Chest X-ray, AP view. Patient: 73 years old, sex F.
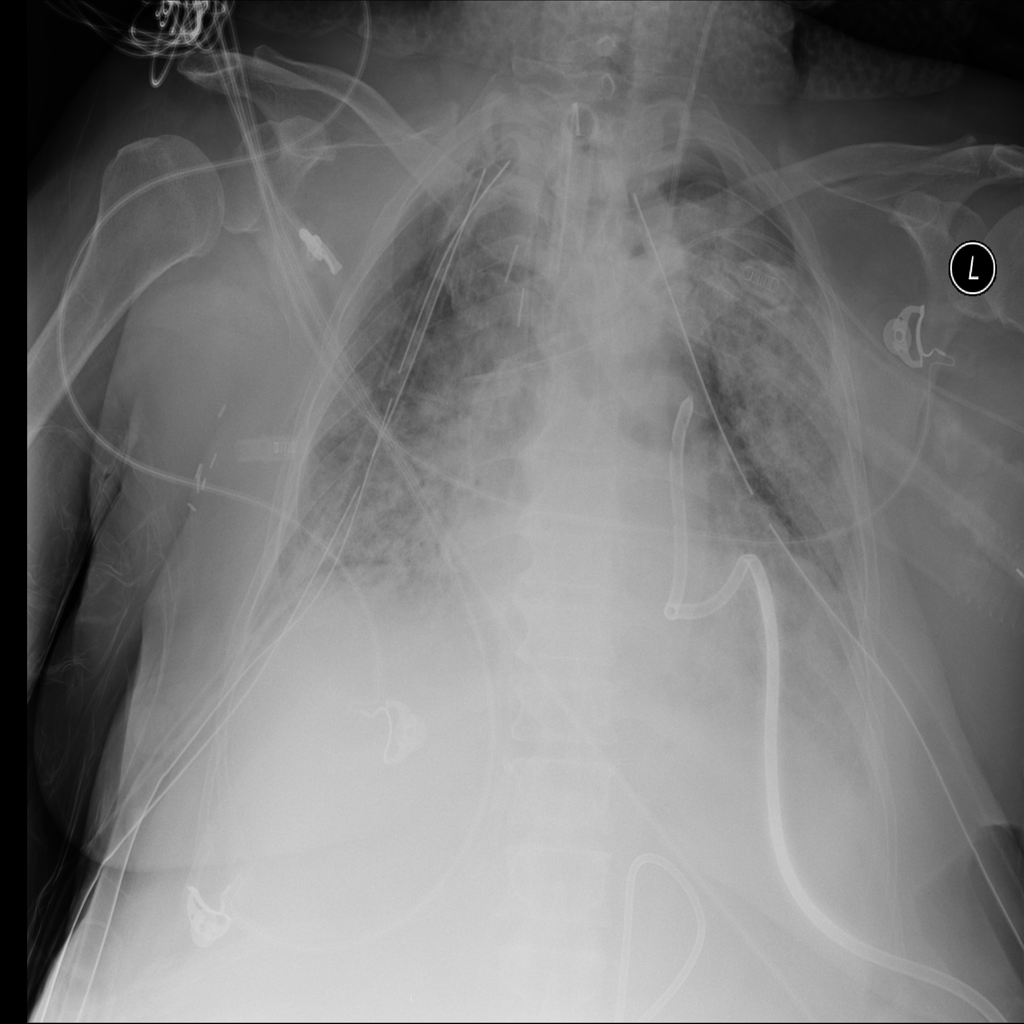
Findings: Infiltration, Pneumothorax